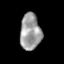
Tissue: lung
Cell type: T cells
Senescence score: 0.2336
Nuclear area (px): 738
Mean DAPI intensity: 156.587